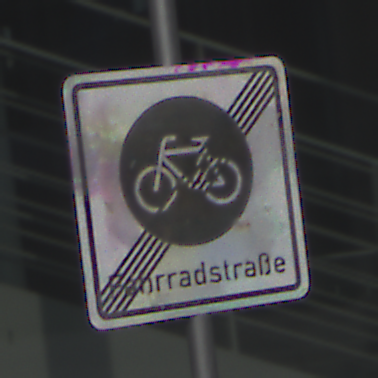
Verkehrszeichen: EndeFahrradstrasse
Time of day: MorningAfternoon
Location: Outdoor (Urban)
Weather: PartlyCloudy
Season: NotSpecified
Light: Natural